Question: For my new typo3 page I want to add several pages and links. Unfortunately on my fresh 4.5 (I tried 4.7 as well) installation the icons in the page module for the different page types ar missing.

How can I get this icons?
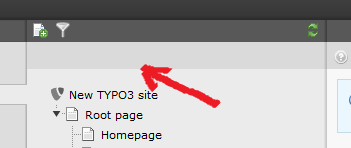
Answer: They are 'hidden' under the icon with green plus (left top corner at your screenshot), click it first.